Field crop: maize
Growth stage: 2
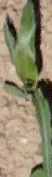
Species: maize